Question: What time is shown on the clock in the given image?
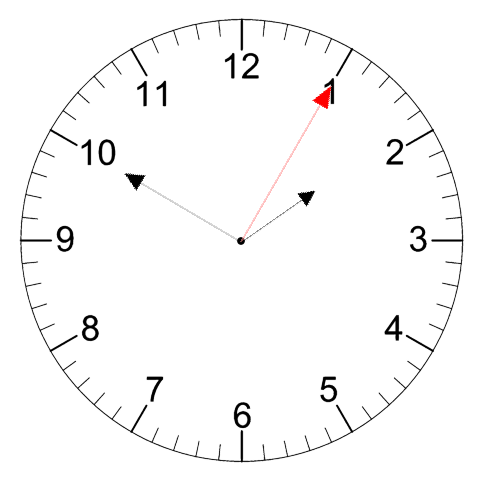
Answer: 01:50:05